Field crop: maize
Growth stage: 2
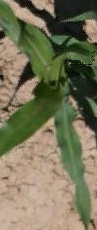
Species: maize